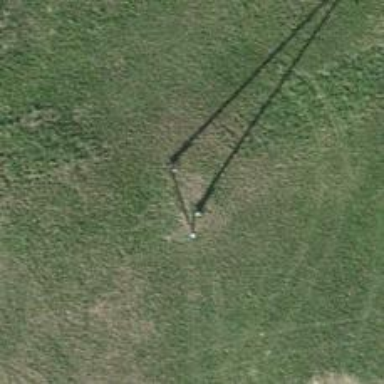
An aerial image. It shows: Minor power line.